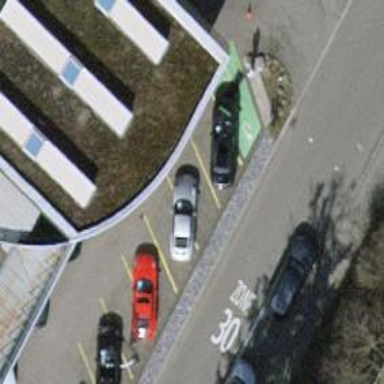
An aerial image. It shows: Charging station.